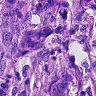
Metastatic tissue present: yes